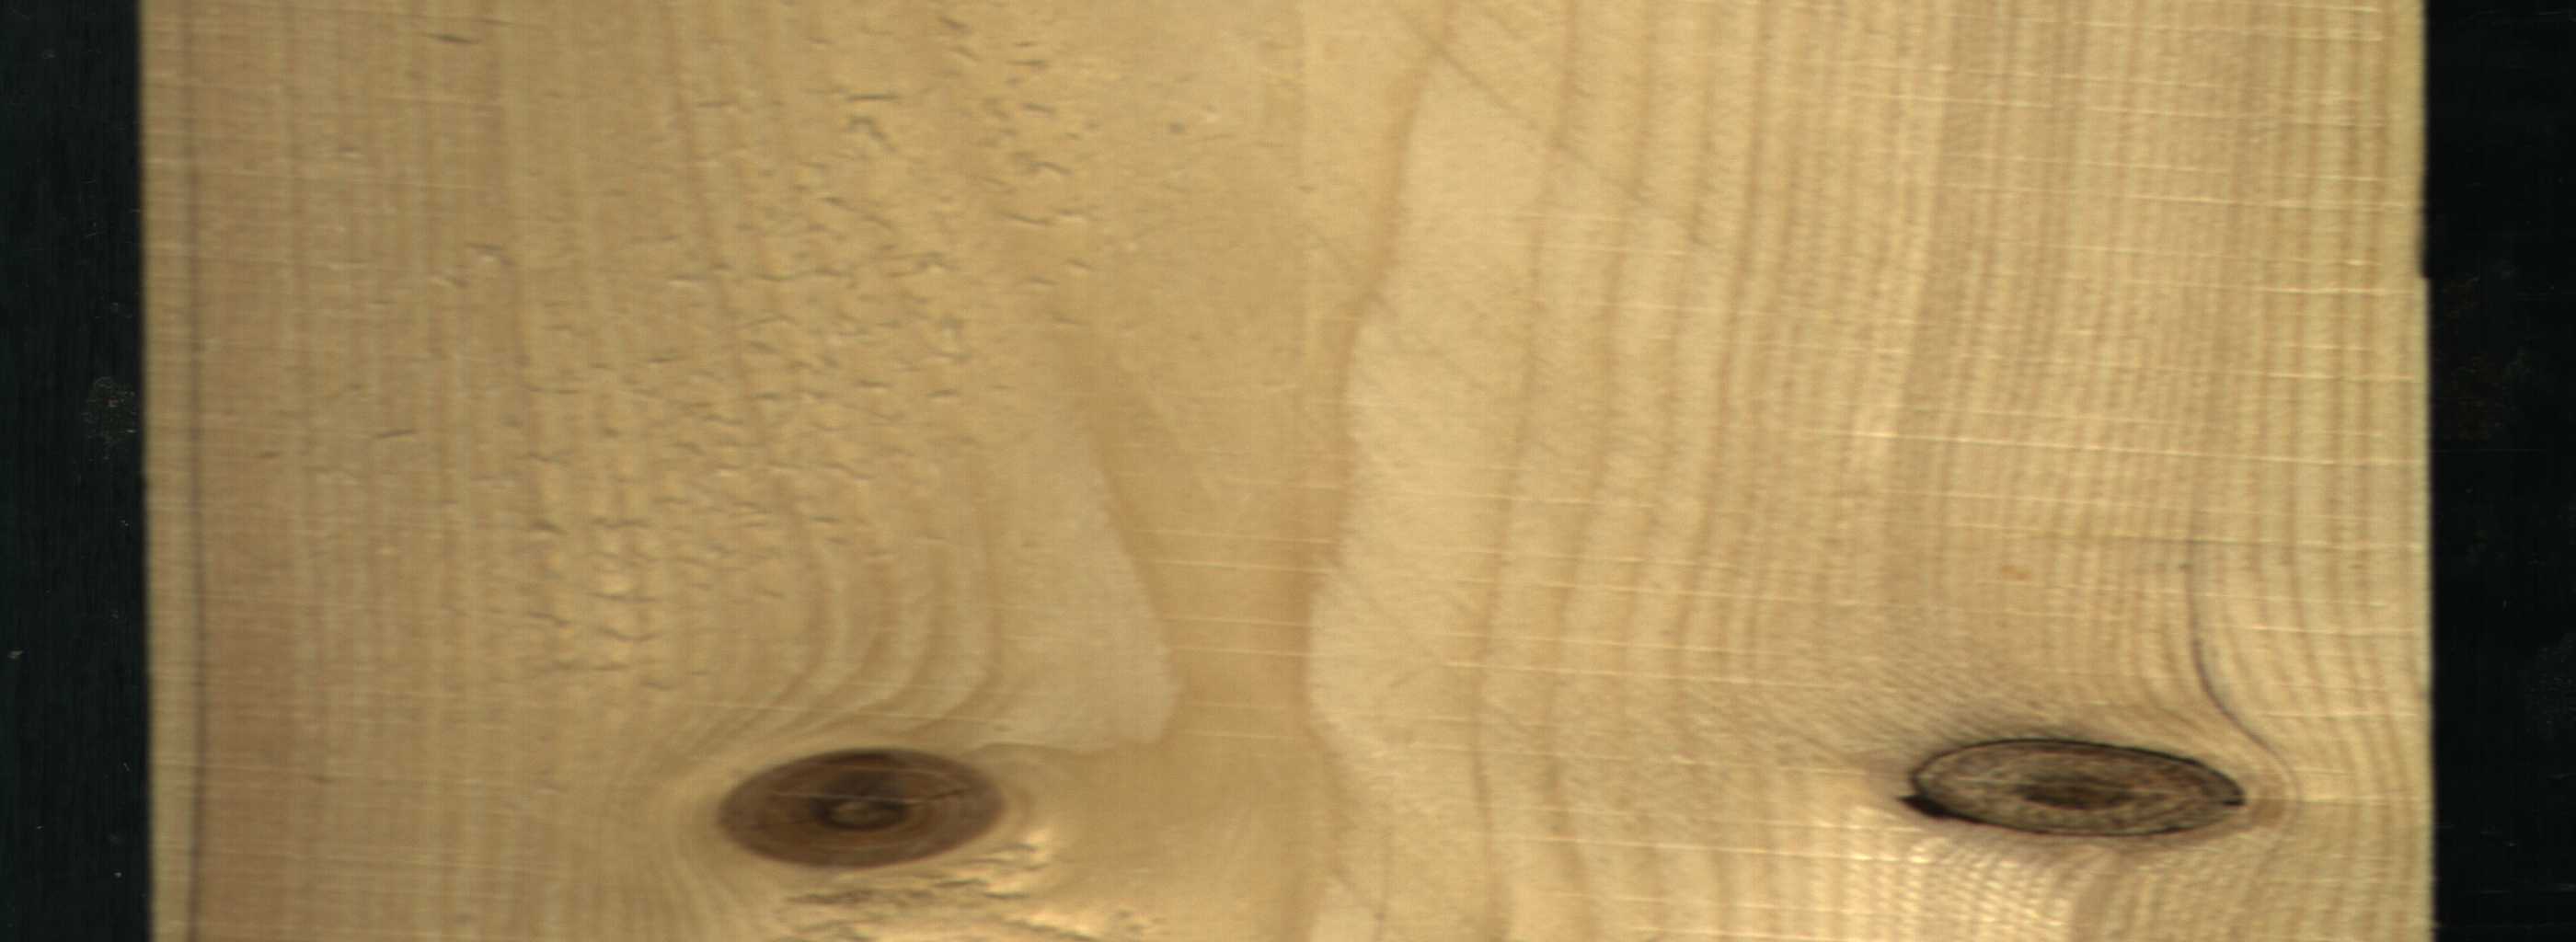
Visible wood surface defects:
Dead_Knot
Live_Knot